Interaction volume radius: 5 \u00c5
Interaction volume height: 30 \u00c5
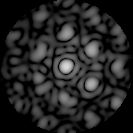
Disorder parameter: 0.416